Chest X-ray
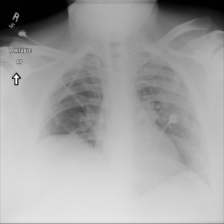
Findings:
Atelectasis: negative
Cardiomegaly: negative
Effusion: negative
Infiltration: positive
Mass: negative
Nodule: negative
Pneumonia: negative
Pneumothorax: negative
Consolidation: negative
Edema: negative
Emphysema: negative
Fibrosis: negative
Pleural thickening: negative
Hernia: negative